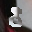
Label: 8